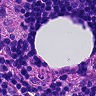
Metastatic tissue present: no